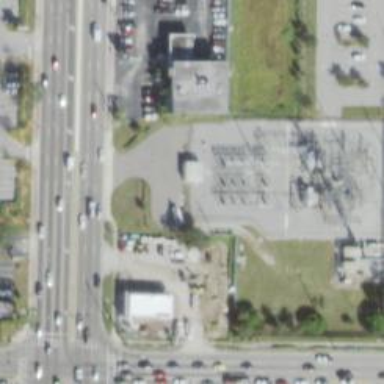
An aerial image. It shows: There is distribution substation enclosed by fence.